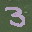
Label: 3